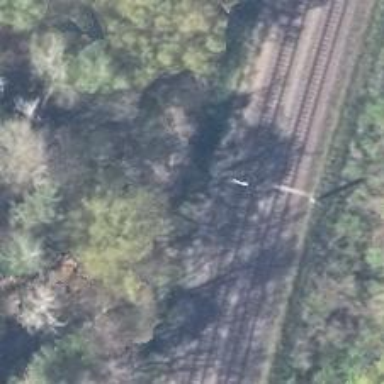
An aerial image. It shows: Railway milestone with catenary mast.